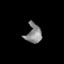
Tissue: skin
Cell type: T cells
Senescence score: 0.2169
Nuclear area (px): 283
Mean DAPI intensity: 137.809